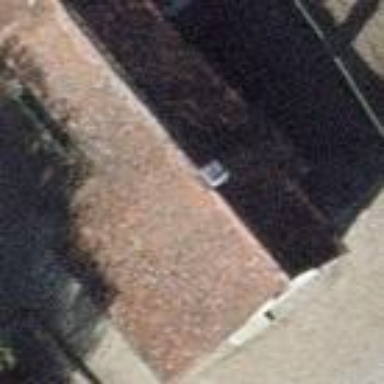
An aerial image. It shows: Garage building.